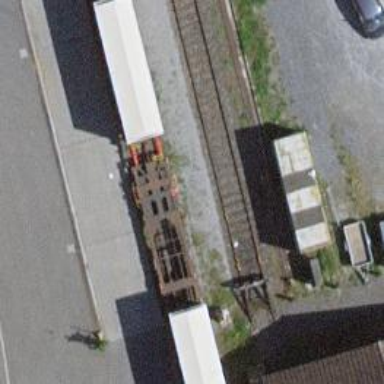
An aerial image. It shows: Railway buffer stop.